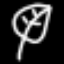
Label: leaf